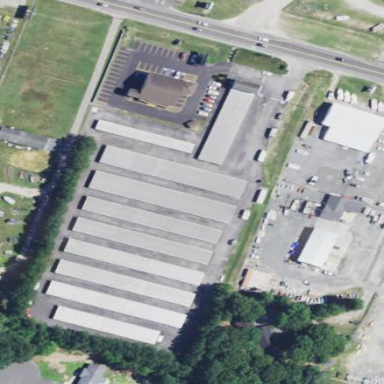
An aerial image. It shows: Commercial area with storage rental shop.